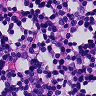
Metastatic tissue present: no